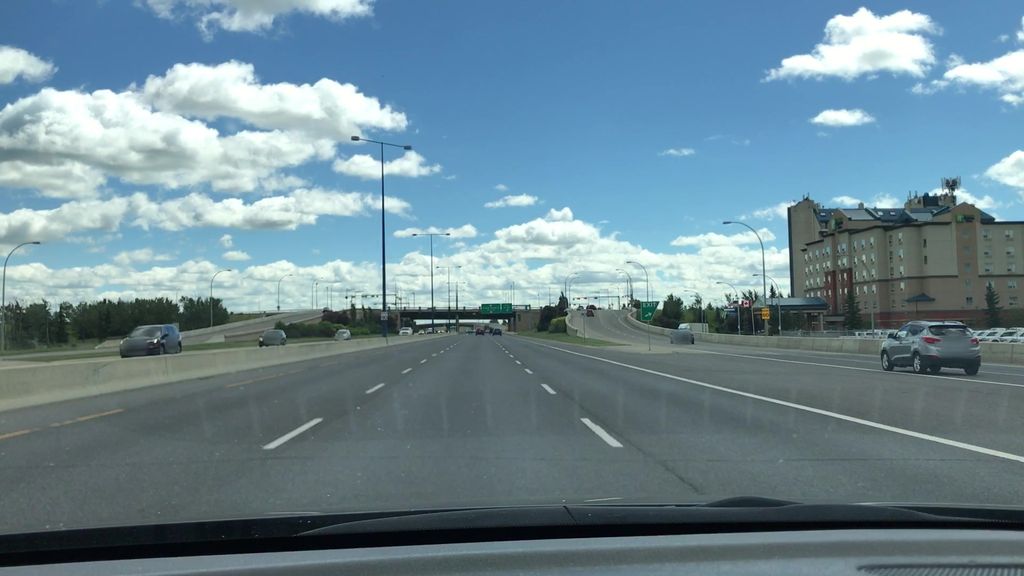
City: edmonton